Question: I need to make this effect with php. I know that there is IMG_FILTER_PIXELATE in PHP image filter. But I need it to be smoother and embossed? like in this image:

This effect will make any image uploaded by user become pixelated and the edge of the picture become red (I know IMG_FILTER_EDGEDETECT but I don't know how to use it to change edge color).
I have no idea how to do this.
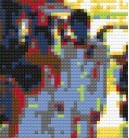
Answer: As the last answer was theoretical and seemed to be not enough, I've created a practical example:
Note: This is far from the "ideal" and perfect pixelate effect function, but it does it's job. Feel free to edit it according to your own needs.
'''
<?php
/* Function to make pixelated images
* Supported input: .png .jpg .jpeg .gif
*
*
* Created on 24.01.2011 by Henrik Peinar
*/
/*
* image - the location of the image to pixelate
* pixelate_x - the size of "pixelate" effect on X axis (default 10)
* pixelate_y - the size of "pixelate" effect on Y axis (default 10)
* output - the name of the output file (extension will be added)
*/
function pixelate($image, $output, $pixelate_x = 20, $pixelate_y = 20)
{
// check if the input file exists
if(!file_exists($image))
echo 'File "'. $image .'" not found';
// get the input file extension and create a GD resource from it
$ext = pathinfo($image, PATHINFO_EXTENSION);
if($ext == "jpg" || $ext == "jpeg")
$img = imagecreatefromjpeg($image);
elseif($ext == "png")
$img = imagecreatefrompng($image);
elseif($ext == "gif")
$img = imagecreatefromgif($image);
else
echo 'Unsupported file extension';
// now we have the image loaded up and ready for the effect to be applied
// get the image size
$size = getimagesize($image);
$height = $size[1];
$width = $size[0];
// start from the top-left pixel and keep looping until we have the desired effect
for($y = 0;$y < $height;$y += $pixelate_y+1)
{
for($x = 0;$x < $width;$x += $pixelate_x+1)
{
// get the color for current pixel
$rgb = imagecolorsforindex($img, imagecolorat($img, $x, $y));
// get the closest color from palette
$color = imagecolorclosest($img, $rgb['red'], $rgb['green'], $rgb['blue']);
imagefilledrectangle($img, $x, $y, $x+$pixelate_x, $y+$pixelate_y, $color);
}
}
// save the image
$output_name = $output .'_'. time() .'.jpg';
imagejpeg($img, $output_name);
imagedestroy($img);
}
pixelate("test.jpg", "testing");
?>
'''
This is the example function to create pixelated effect on images.
Here's an example results of using this function:
Original:

Pixelated 5px:

Pixelated 10px:

Pixelated 20px: